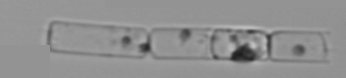
Label: Guinardia_delicatula_TAG_internal_parasite